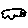
Label: square